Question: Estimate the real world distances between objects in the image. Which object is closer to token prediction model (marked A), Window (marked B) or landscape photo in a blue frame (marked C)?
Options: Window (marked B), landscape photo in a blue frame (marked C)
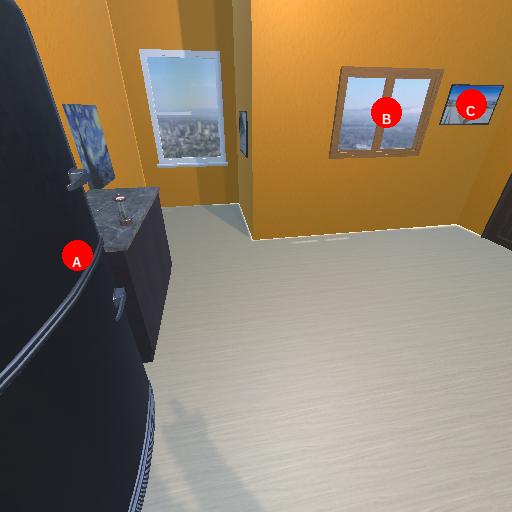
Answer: Window (marked B)